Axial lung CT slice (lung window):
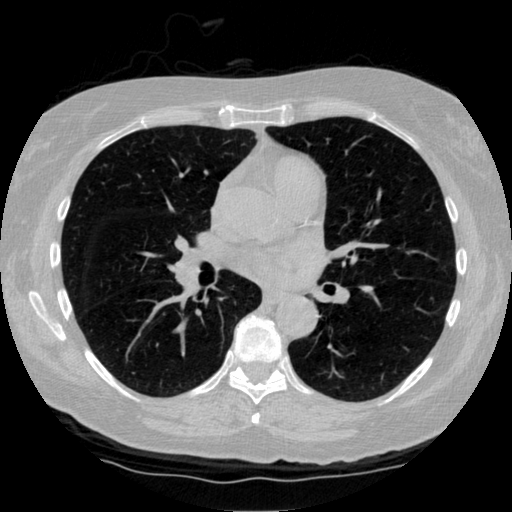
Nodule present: no